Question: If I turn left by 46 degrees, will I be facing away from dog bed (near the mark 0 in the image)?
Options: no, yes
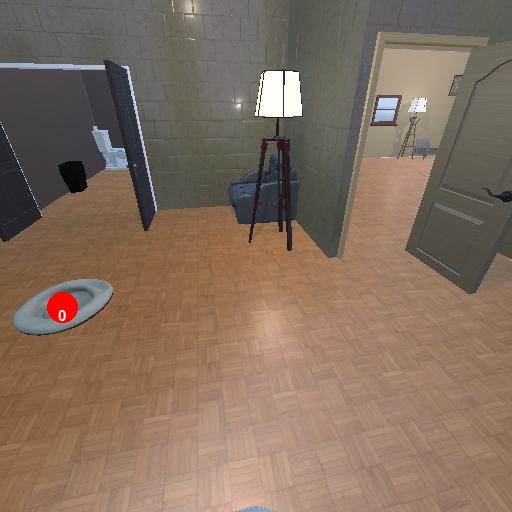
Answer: no